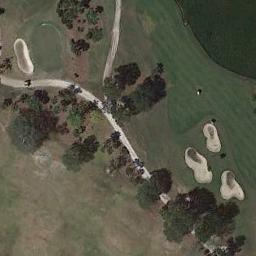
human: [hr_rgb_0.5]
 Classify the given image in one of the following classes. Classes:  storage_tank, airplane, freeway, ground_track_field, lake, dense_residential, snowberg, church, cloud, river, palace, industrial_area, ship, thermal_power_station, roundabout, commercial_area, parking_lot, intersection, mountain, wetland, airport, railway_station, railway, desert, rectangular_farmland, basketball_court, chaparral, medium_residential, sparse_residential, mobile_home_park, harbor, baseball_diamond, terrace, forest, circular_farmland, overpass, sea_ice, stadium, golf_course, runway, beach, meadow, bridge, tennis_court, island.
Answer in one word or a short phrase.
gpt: golf_course